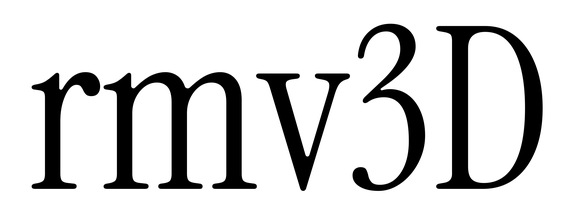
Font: InstrumentSerif-Regular